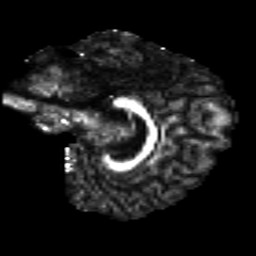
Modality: FA
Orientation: sagittal
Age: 27
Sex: female
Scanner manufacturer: siemens
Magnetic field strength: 3 T
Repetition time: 8.8 s
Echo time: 0.085 s